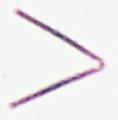
Label: Thalassionema